Question: I'm using the 'cluster' module for 'nodejs'.
Here is how I have it set up:
'''
var cluster = require('cluster');
if (cluster.isMaster) {
var numCPUs = require('os').cpus().length;
for (var i = 0; i < numCPUs; i++) {
cluster.fork();
}
}else{
console.log("Turkey Test");
}
'''
Now, I am forking 6 threads (6 cores) on my PC. So, when debugging my app and reading data from the console, this will appear:

Is there anyway to make 'console.log' output only once regardless of how many clusters are running?
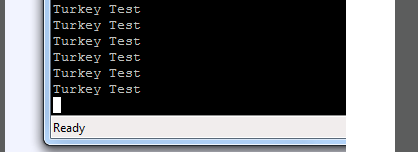
Answer: You could use the fact that you can communicate with the workers, and send a message that tells each worker if it should log or not. You'd send it so that only one worker (The first one for example) should log:
'''
var cluster = require('cluster');
if (cluster.isMaster) {
var numCPUs = require('os').cpus().length;
for (var i = 0; i < numCPUs; i++) {
cluster.fork().send({doLog: i == 0});
}
}else{
process.on('message', function(msg) {
if(msg.doLog) {
console.log('Turkey Test');
}
});
}
'''